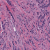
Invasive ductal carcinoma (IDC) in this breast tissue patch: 1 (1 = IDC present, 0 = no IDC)